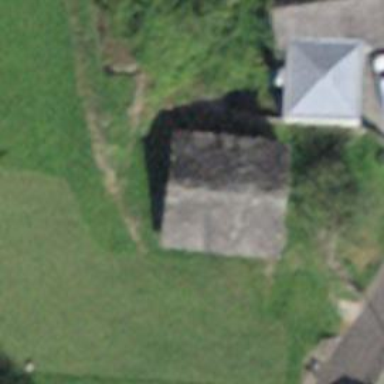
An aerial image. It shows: Stable building.